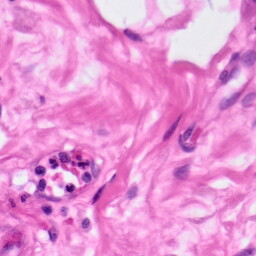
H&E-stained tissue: Pancreatic